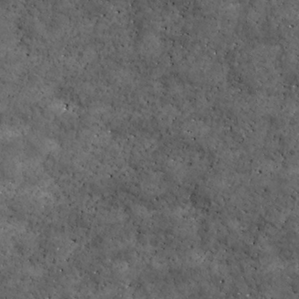
Label: non_frost